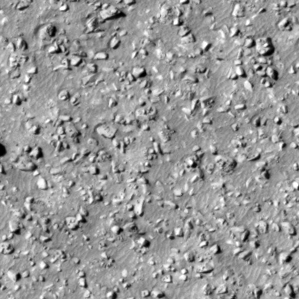
Label: non_frost